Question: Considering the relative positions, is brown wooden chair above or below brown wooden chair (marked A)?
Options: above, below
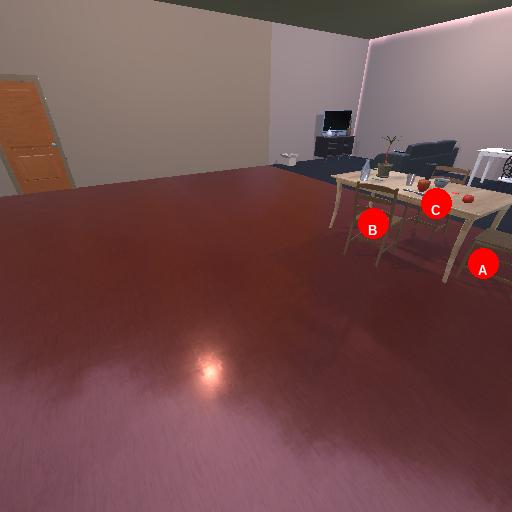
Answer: above